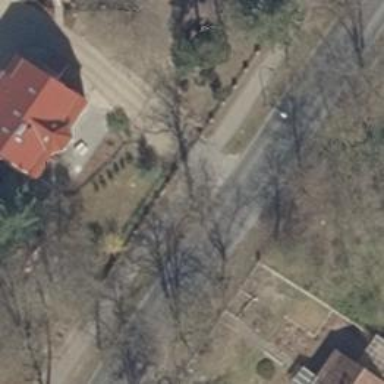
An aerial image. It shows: Driveway.